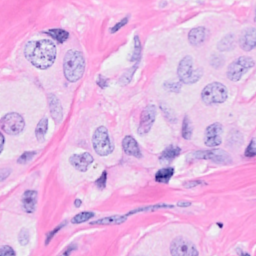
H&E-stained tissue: Breast